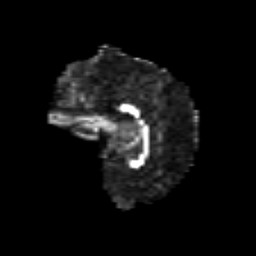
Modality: FA
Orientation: sagittal
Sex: female
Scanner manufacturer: siemens
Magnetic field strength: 3 T
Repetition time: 5 s
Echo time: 0.071 s